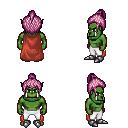
a pixel art fantasy rpg character, male body template, orc, green skin, maroon cape, white pants, pink short topknot hairstyle, metal boots, four views (front, back, left, right), 2x2 character sprite sheet, small pixel art, hard edges, no anti-aliasing